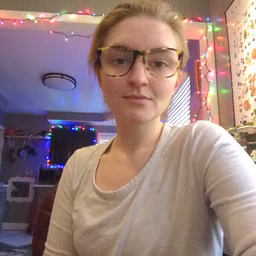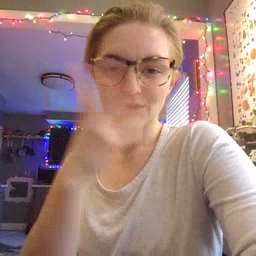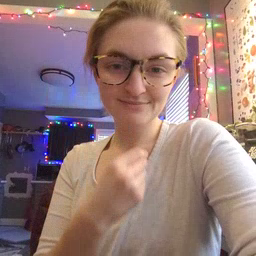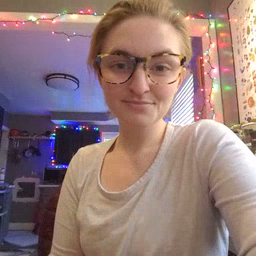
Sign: pretty